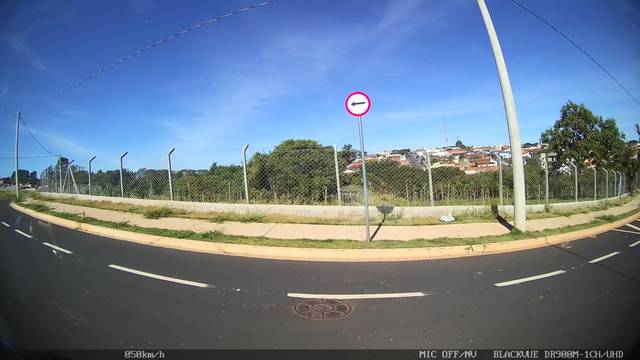
Region: Brazil
Coordinates: -20.556, -47.367